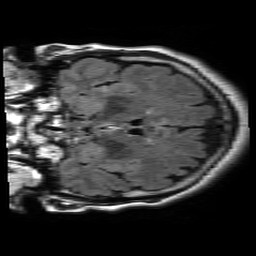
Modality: FLAIR
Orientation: coronal
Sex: female
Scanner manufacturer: philips
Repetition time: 11 s
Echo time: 0.125 s